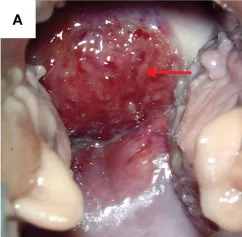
Morphology of cervical lesions. (A) Colposcopy examination of the cervical lesions. Red arrows indicate the cervical lesions.
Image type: medical_photograph (other_medical_photograph)